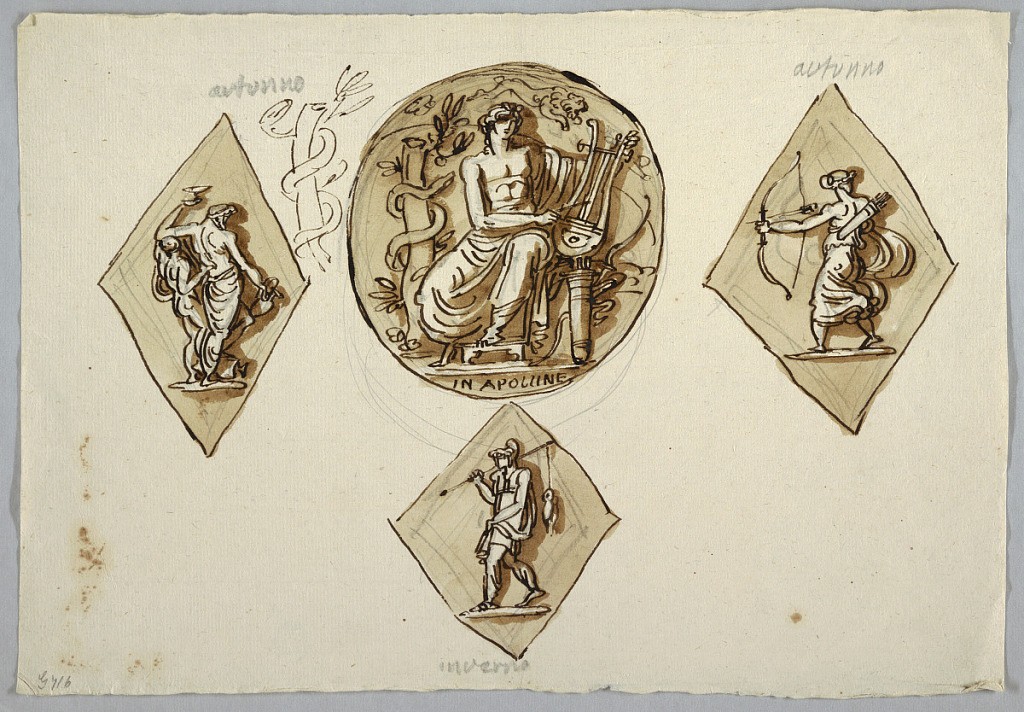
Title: Decorative Project for Central Tondo with Apollo, Autumn and Winter
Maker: Felice Giani, Italian, 1758–1823
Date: ca. 1780
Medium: Pen and brown ink, brush and brown wash over traces of graphite on cream laid paper
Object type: Drawing
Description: Circular medallion representing Apollo playing lyre, flanked by two lozenges; at left, elderly drinker, Silenus, supported by young Diana with bow and quiver.  Figures shown obliquely from back. At left, beside medallion, pen sketch for tree stump surrounded by snake.